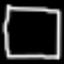
Label: square